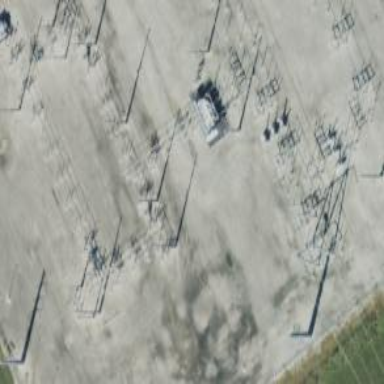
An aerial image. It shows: Switch used for power control.